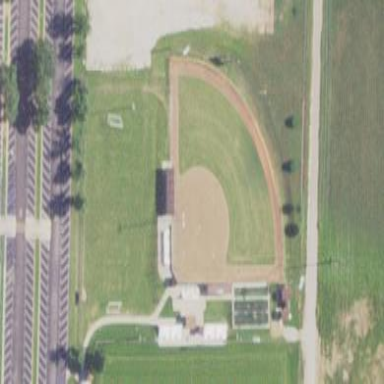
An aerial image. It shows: Baseball pitch for leisure and sports activities.